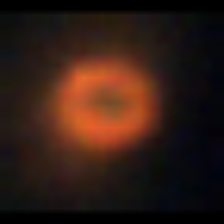
Taxon: NanoPlankton
Group: Other